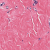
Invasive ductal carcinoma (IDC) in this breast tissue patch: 0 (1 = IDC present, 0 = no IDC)